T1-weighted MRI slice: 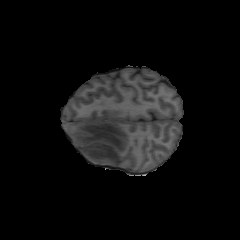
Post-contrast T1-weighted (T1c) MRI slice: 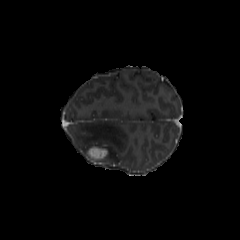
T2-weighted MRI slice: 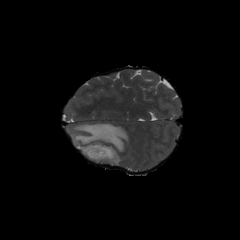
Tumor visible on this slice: yes